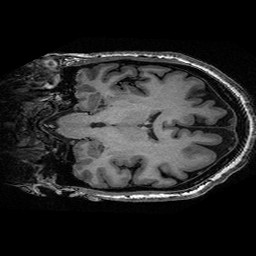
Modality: T1w
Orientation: coronal
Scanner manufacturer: ge
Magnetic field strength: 3 T
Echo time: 0.00318 s